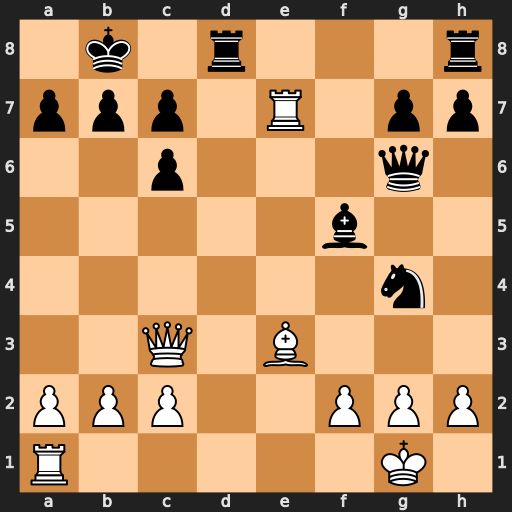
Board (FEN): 1k1r3r/ppp1R1pp/2p3q1/5b2/6n1/2Q1B3/PPP2PPP/R5K1
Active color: w
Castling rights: -
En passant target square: -
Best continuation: Bxa7+ Kc8 Qa5